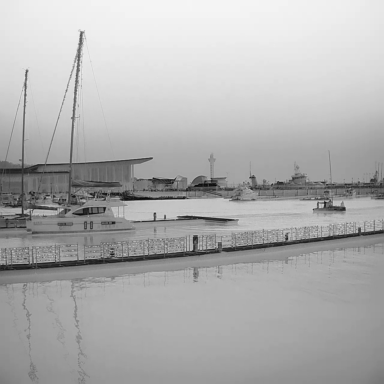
There are four objects shown in the infrared image, including two sailboats, and two canoes.